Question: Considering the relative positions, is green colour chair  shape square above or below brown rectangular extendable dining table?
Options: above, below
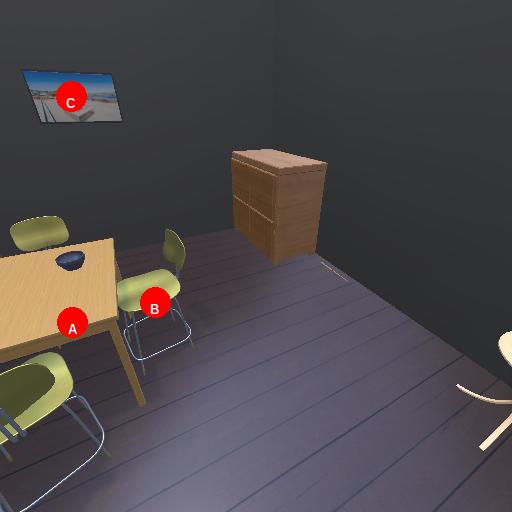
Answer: above